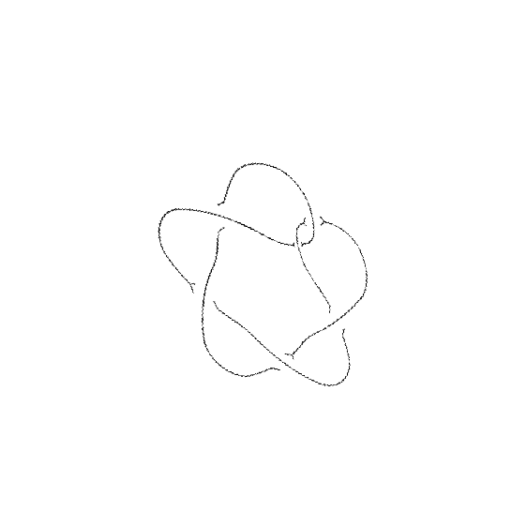
Crossing number: 6